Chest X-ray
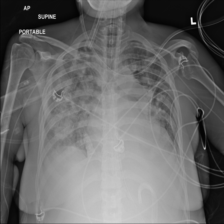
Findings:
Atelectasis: negative
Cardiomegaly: negative
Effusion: negative
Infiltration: negative
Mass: negative
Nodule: negative
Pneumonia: negative
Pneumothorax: negative
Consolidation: negative
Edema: negative
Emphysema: negative
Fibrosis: negative
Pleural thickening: negative
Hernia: negative